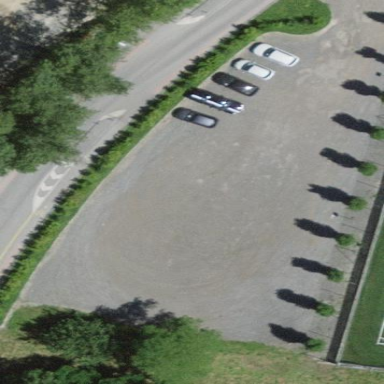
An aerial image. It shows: Parking area with surface.